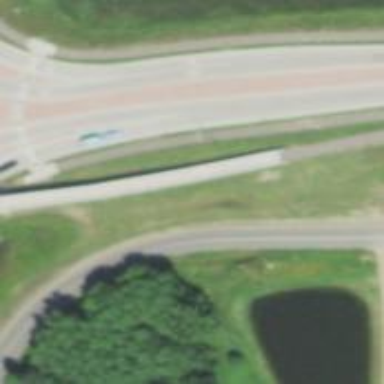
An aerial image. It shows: Asphalt cycleway.